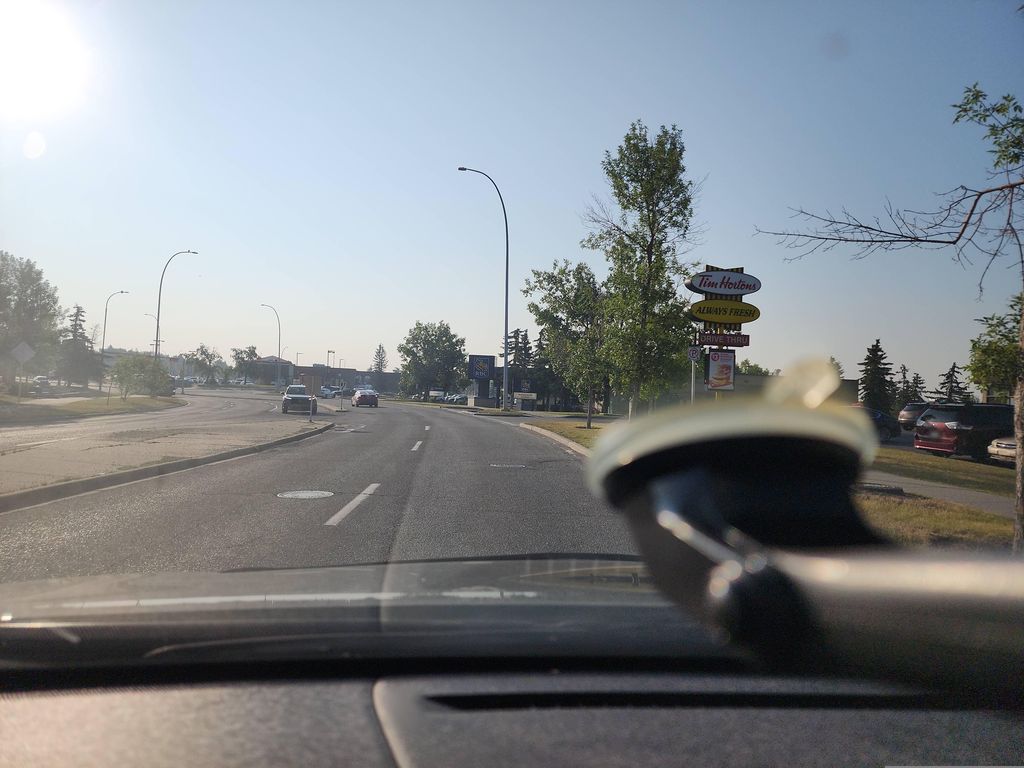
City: calgary